Question: I am running an application on Samsung Galaxy Tab 3.7 inch screen size. I made a different layouts for different screen sizes. The problem is that the direction of the expandable list view is from right to left and it should be left to right. It works on other devices but not this one.
Here is the code for expandable list view:
'''
<?xml version="1.0" encoding="utf-8"?>
<android.support.v4.widget.DrawerLayout
xmlns:android="http://schemas.android.com/apk/res/android"
xmlns:app="http://schemas.android.com/apk/res-auto"
xmlns:tools="http://schemas.android.com/tools"
android:id="@+id/drawer_layout"
android:layout_width="match_parent"
android:layout_height="match_parent"
android:fitsSystemWindows="true"
tools:openDrawer="start">
<include
layout="@layout/app_bar_welcome"
android:layout_width="match_parent"
android:layout_height="match_parent" />
<android.support.design.widget.NavigationView
android:id="@+id/nav_view"
android:layout_width="match_parent"
android:layout_height="match_parent"
android:layout_gravity="start"
android:background="@color/dark_grey"
android:fitsSystemWindows="true"
app:headerLayout="@layout/nav_header_welcome"
>
<ExpandableListView
android:id="@+id/navigationmenu"
android:layout_width="match_parent"
android:layout_height="match_parent"
android:layout_marginTop="160dp"
android:background="@color/dark_grey"
android:theme="@style/MenuItems"
android:textSize="2dp"
android:groupIndicator="@android:color/transparent"
android:layoutDirection="rtl"/>
</android.support.design.widget.NavigationView>
</android.support.v4.widget.DrawerLayout>
'''
Here is the image with the wrong alignment. The text should be on the left side of the drawer:

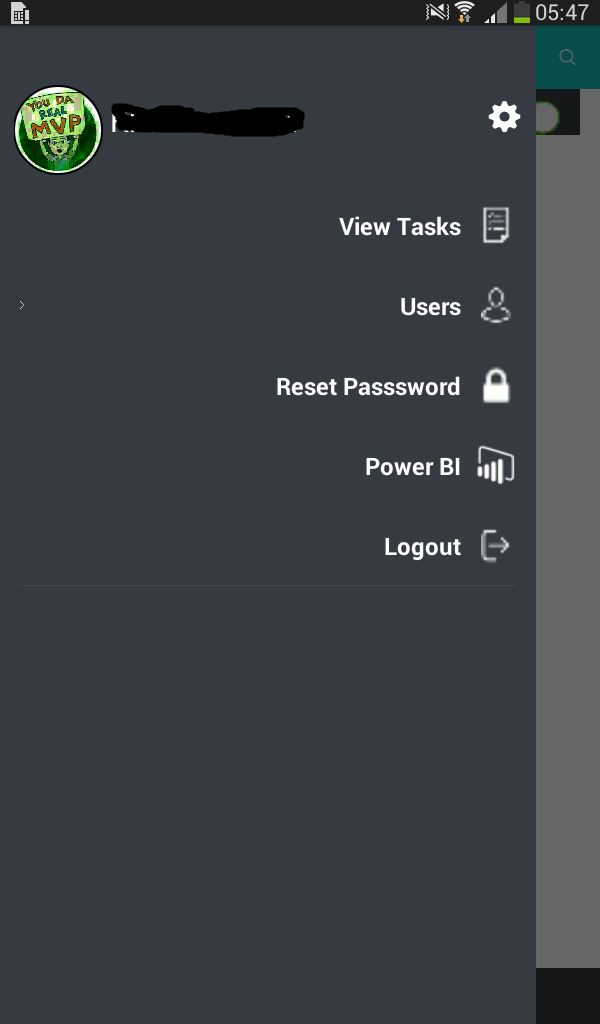
Answer: Anyone who comes across this question, the problem was with the device. Because of its resolution, it was inverted. I ran it on another device with a similar model and it worked as expected.